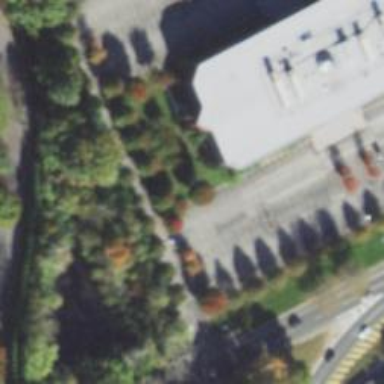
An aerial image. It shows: Commercial building.